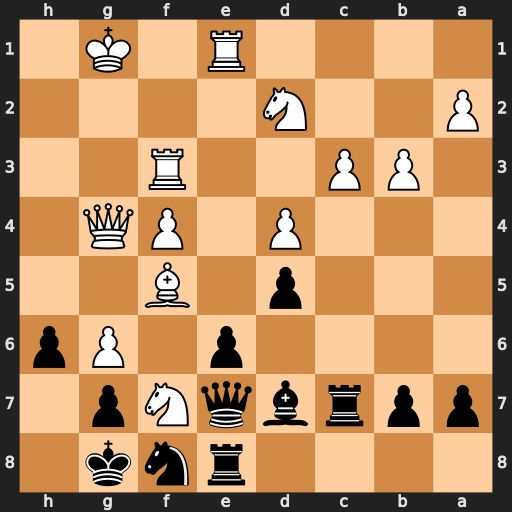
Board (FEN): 4rnk1/pprbqNp1/4p1Pp/3p1B2/3P1PQ1/1PP2R2/P2N4/4R1K1
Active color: b
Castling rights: -
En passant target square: -
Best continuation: exf5 Rxe7 fxg4 Rxe8 Bxe8